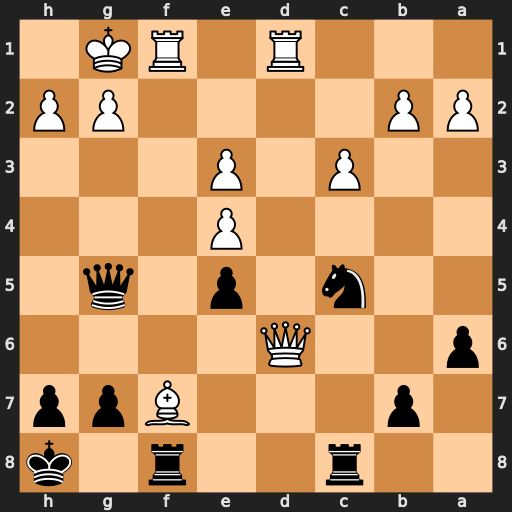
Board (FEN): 2r2r1k/1p3Bpp/p2Q4/2n1p1q1/4P3/2P1P3/PP4PP/3R1RK1
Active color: b
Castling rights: -
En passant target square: -
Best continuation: Qxe3+ Kh1 Nxe4 Qd3 Nf2+ Rxf2 Qxf2